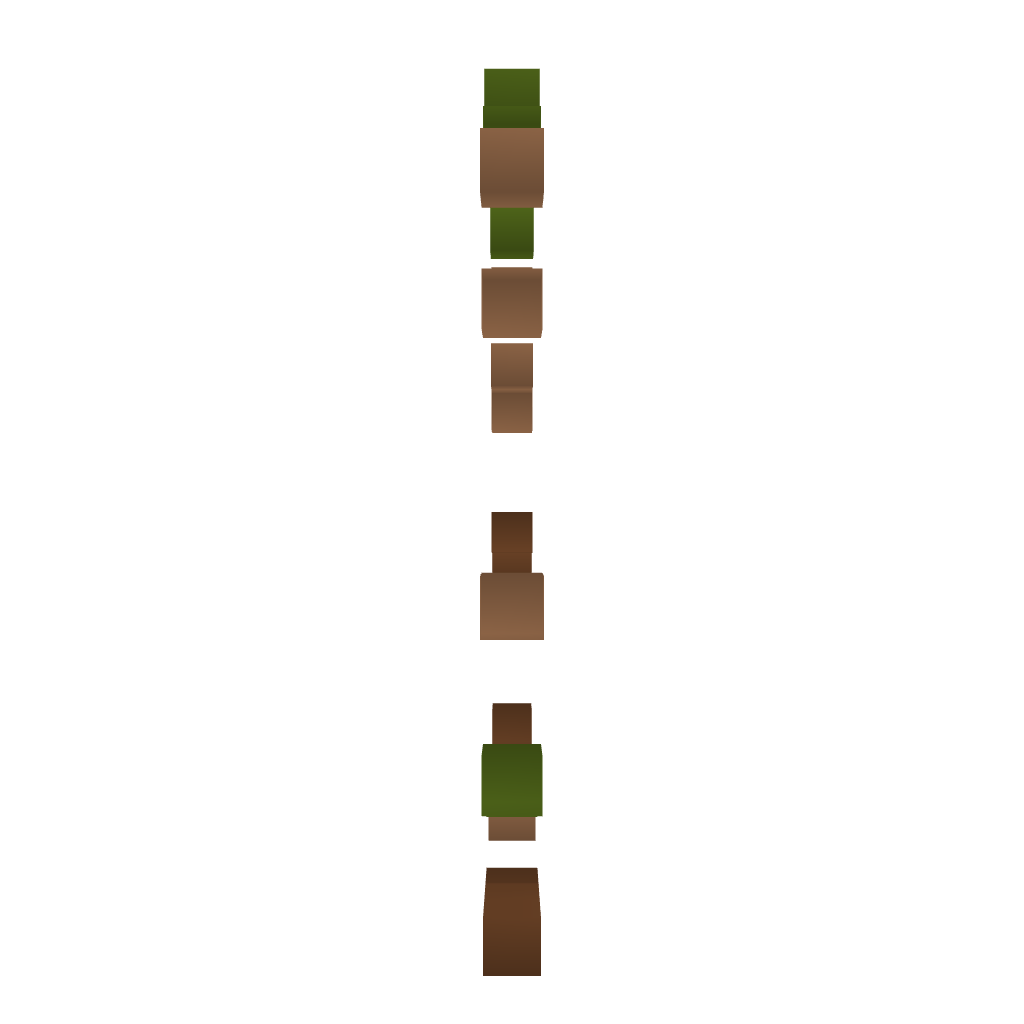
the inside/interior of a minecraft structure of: Link 8-Bit Style